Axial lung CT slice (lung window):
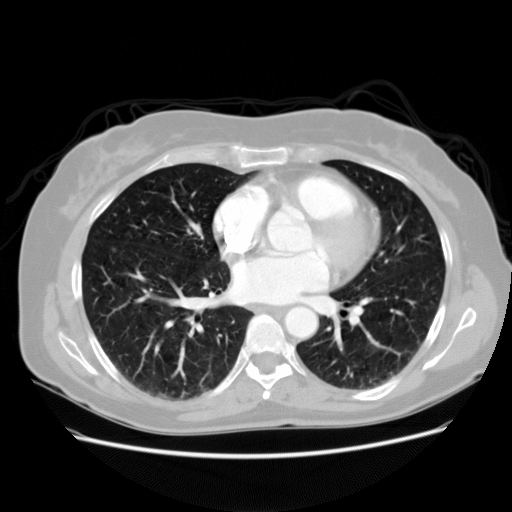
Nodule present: no